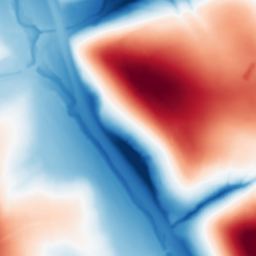
Category: multiscale
Decomposition family: dog_multiscale
Decomposition parameters: sigma_ratio: 2
n_scales: 6
base_sigma: 1
Upsampling method: regularized
Upsampling parameters: scale: 4
lambda_reg: 0.001
Upsampling scale: 4